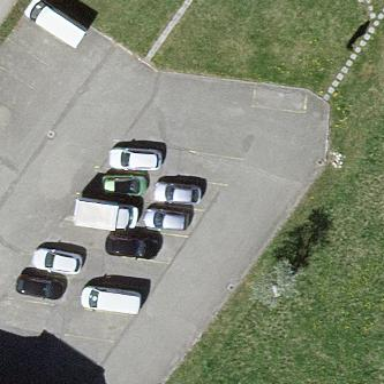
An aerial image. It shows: Parking aisle designated as service road.